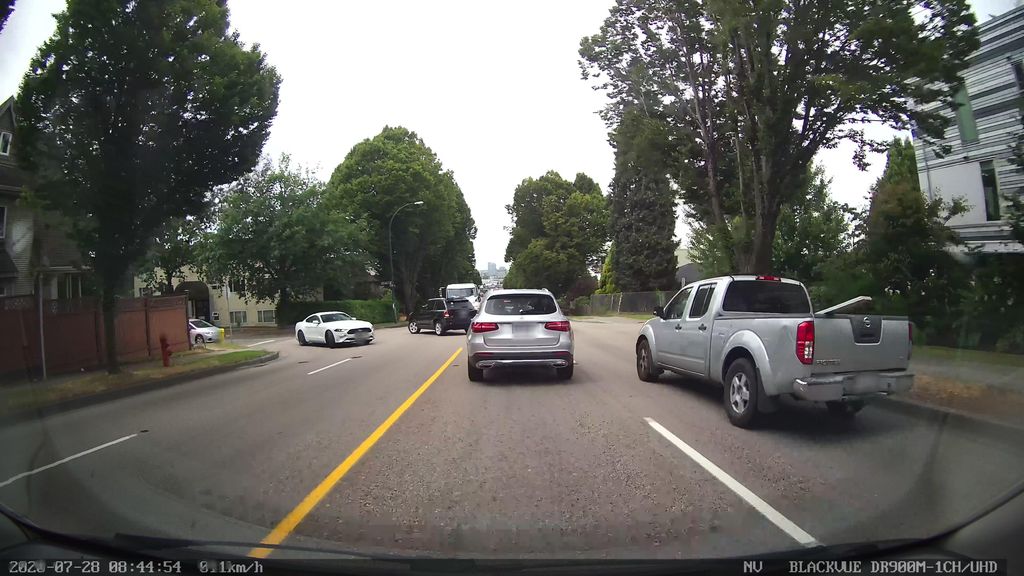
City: vancouver